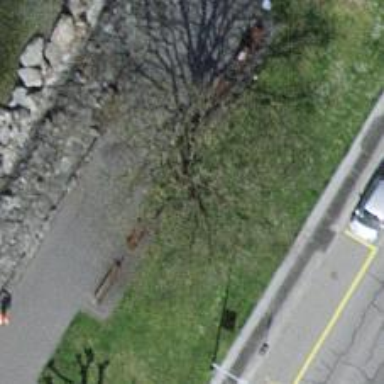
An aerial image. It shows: Deciduous broadleaved tree in park.